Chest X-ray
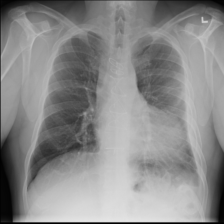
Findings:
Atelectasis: negative
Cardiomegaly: negative
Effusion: positive
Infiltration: negative
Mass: negative
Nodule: negative
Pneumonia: negative
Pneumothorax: negative
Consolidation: negative
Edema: negative
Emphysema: negative
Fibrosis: negative
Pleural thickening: negative
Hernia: negative